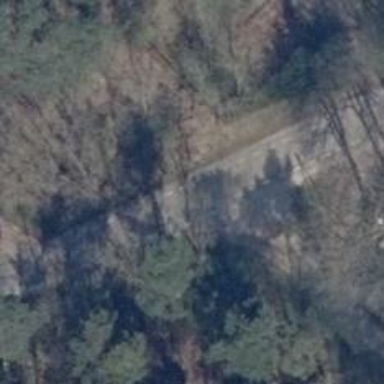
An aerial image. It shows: Unclassified road with concrete surface.